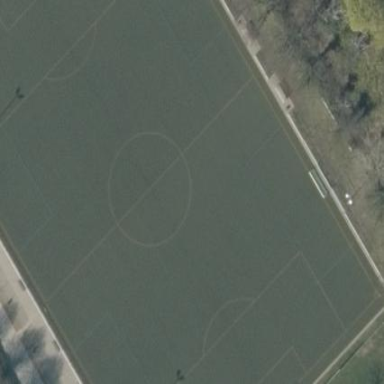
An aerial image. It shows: Grass pitch designated for soccer.